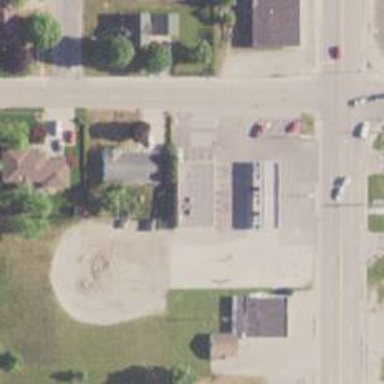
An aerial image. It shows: Convenience shop.